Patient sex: F
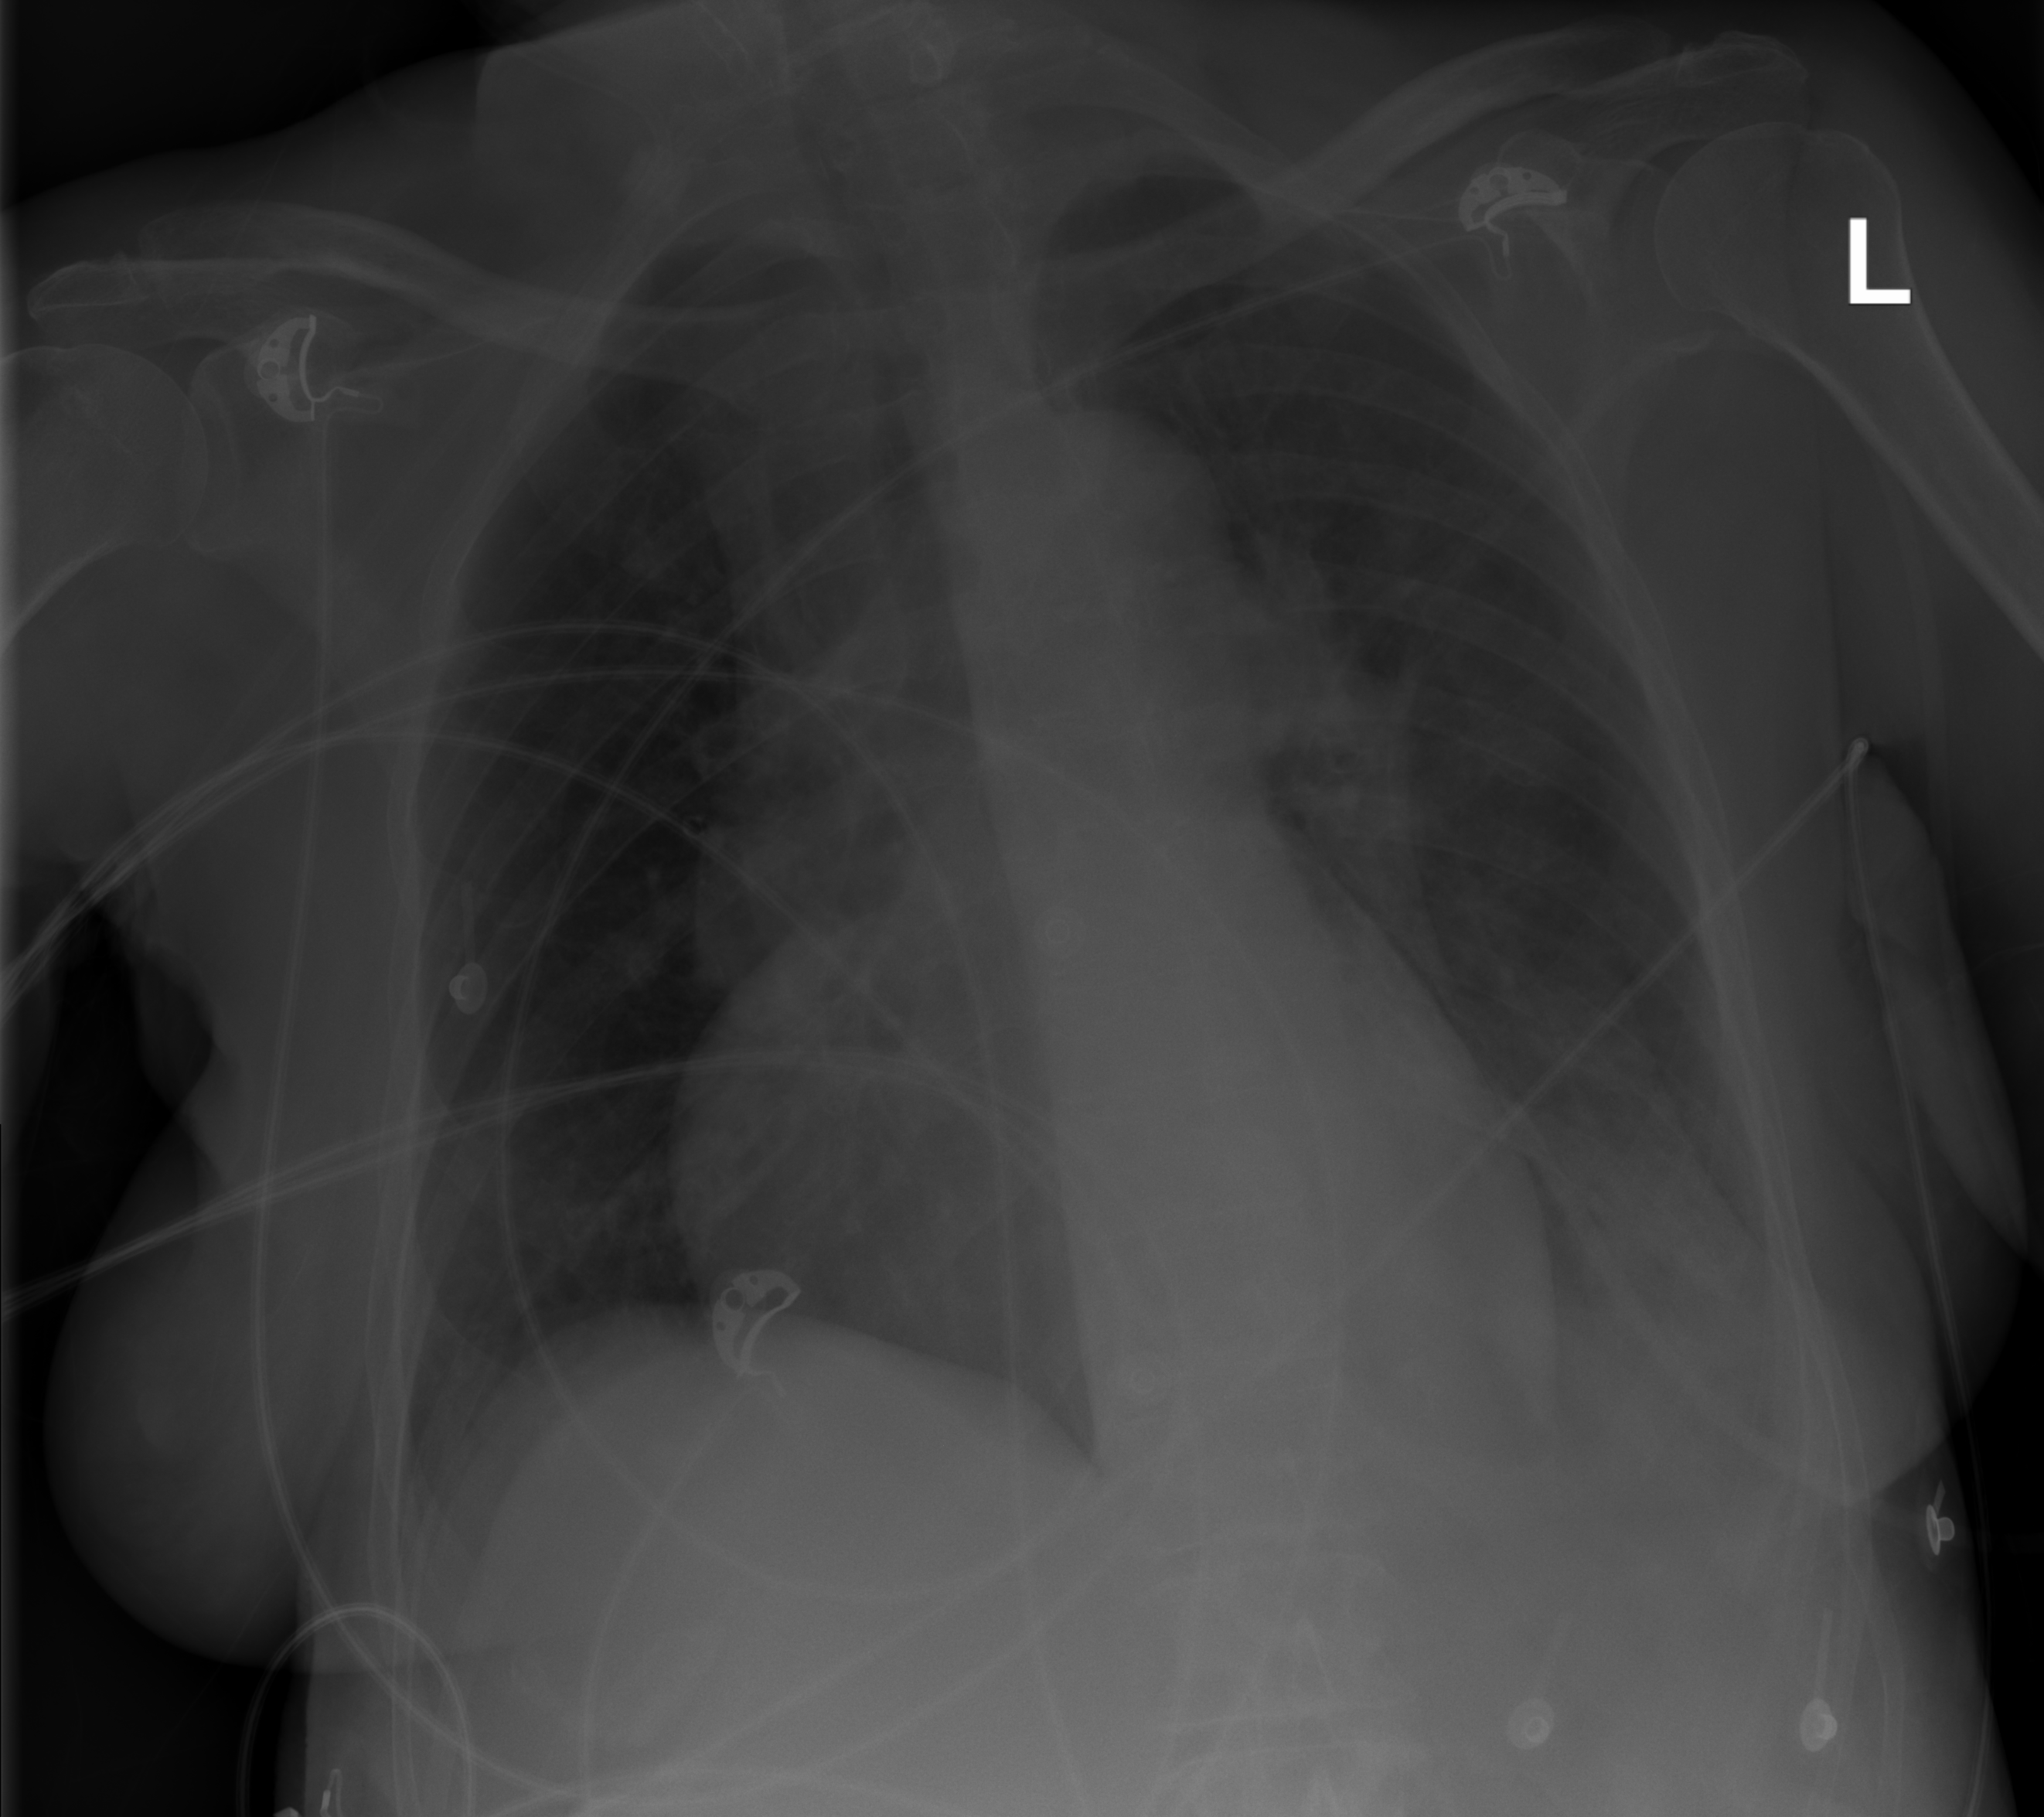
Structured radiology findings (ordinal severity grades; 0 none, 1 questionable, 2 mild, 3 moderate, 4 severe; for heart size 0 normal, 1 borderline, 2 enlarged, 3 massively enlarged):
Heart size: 1
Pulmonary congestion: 0
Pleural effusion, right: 0
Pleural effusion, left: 0
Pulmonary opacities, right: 0
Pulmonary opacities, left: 2
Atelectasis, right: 0
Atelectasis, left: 2